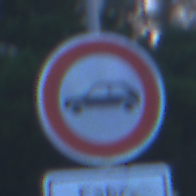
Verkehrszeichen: VerbotPersonenkraftwagen
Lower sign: SonstigeFahrzeugePersonengruppenFrei4
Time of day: Dawn
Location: Outdoor (Urban)
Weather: PartlyCloudy
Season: NotSpecified
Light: Natural